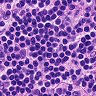
Metastatic tissue present: no